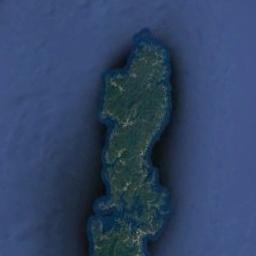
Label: island